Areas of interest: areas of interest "Driving School"
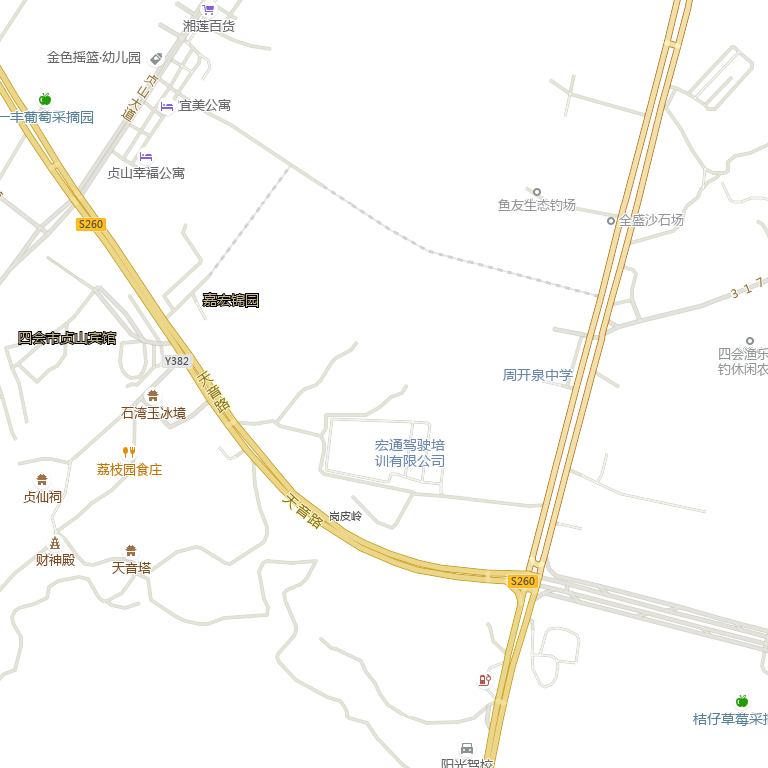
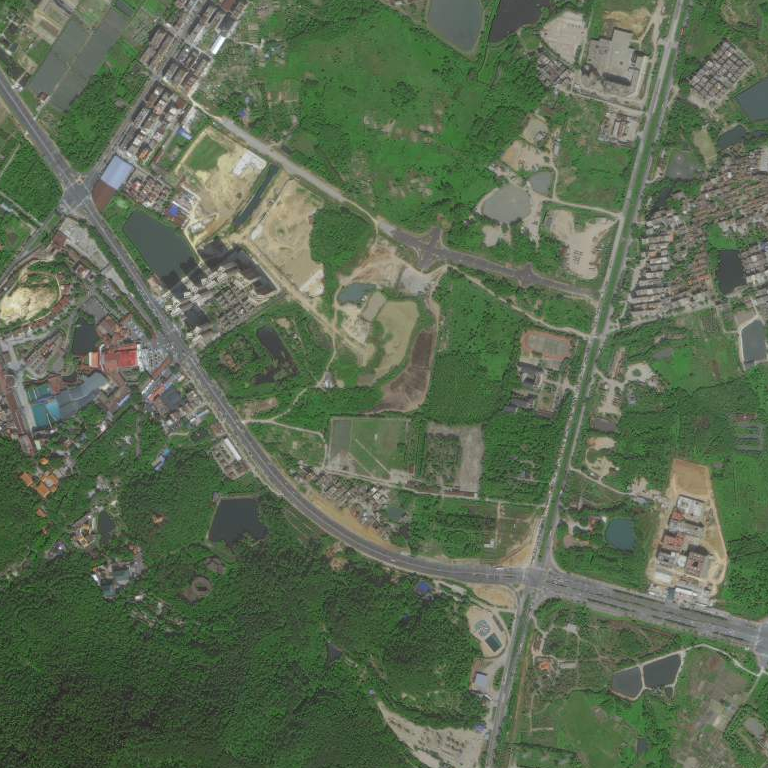